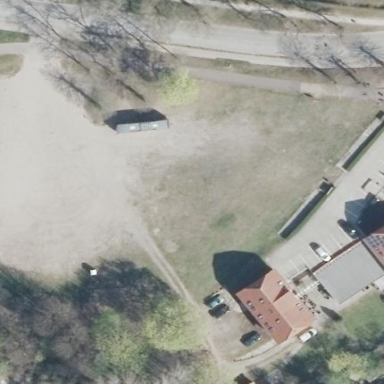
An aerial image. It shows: Ground parking area.